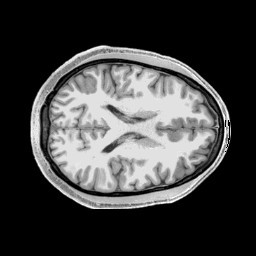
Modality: T1w
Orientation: axial